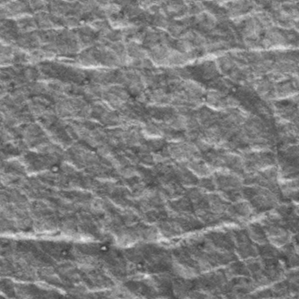
Label: frost